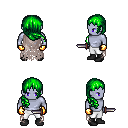
a pixel art fantasy rpg character, male body template, dark elf, purple skin, gray tattered cape, white pants, green right-swept hairstyle, gold gloves, black shoes, dagger, four views (front, back, left, right), 2x2 character sprite sheet, small pixel art, hard edges, no anti-aliasing